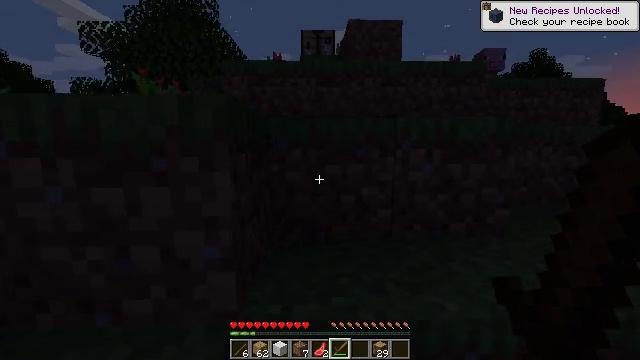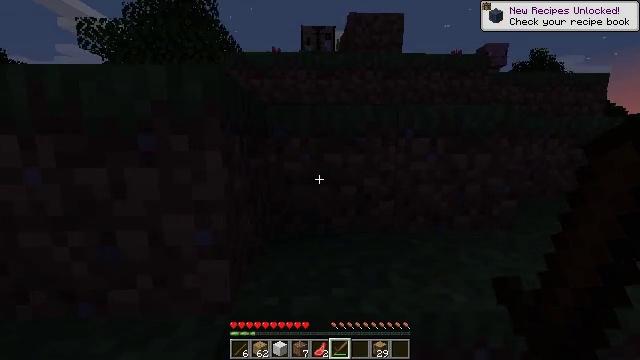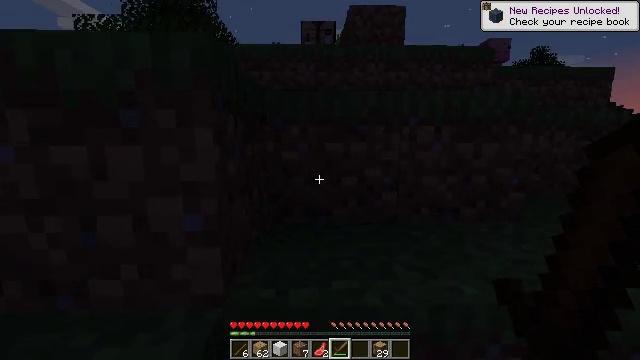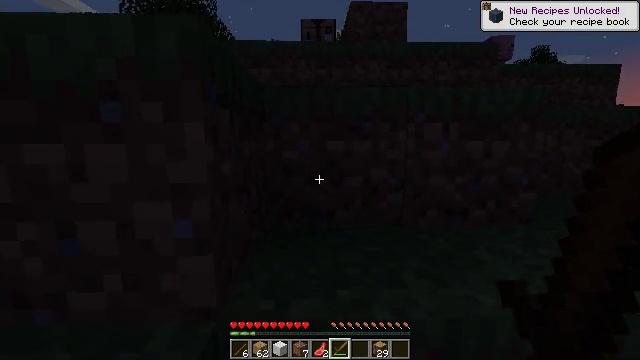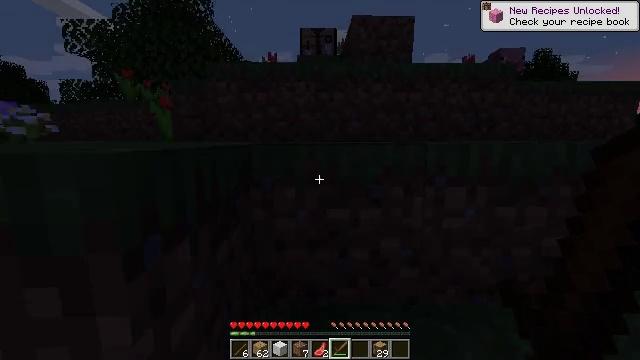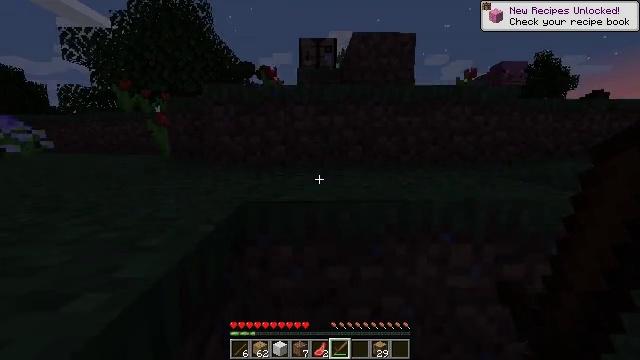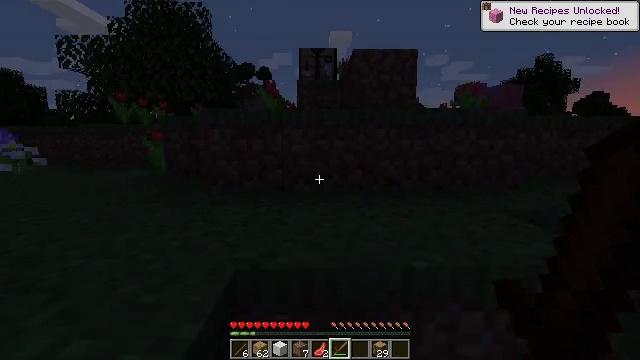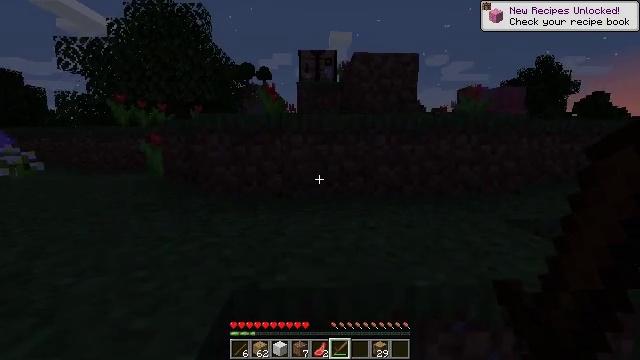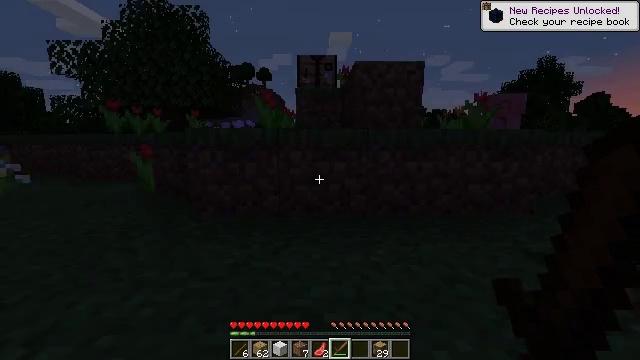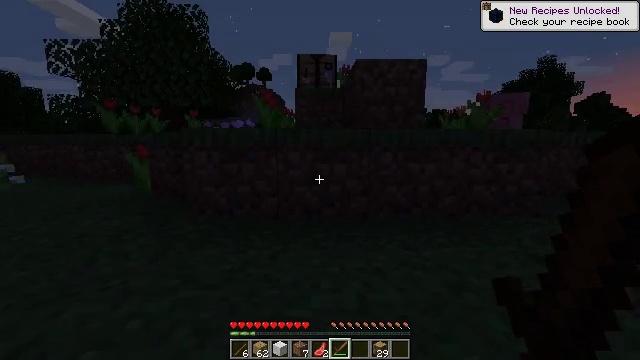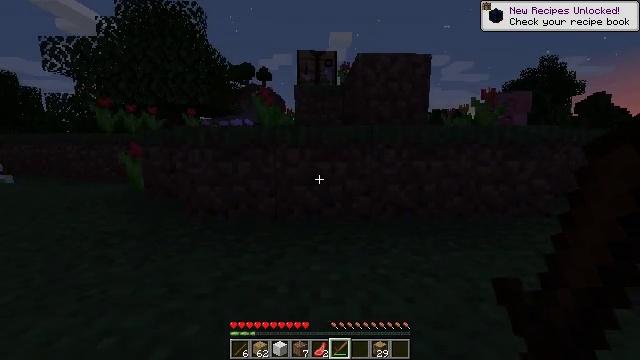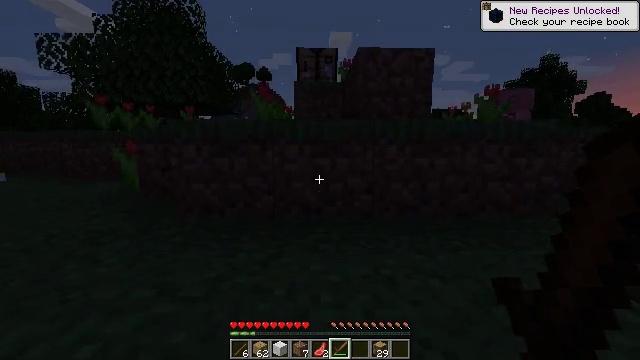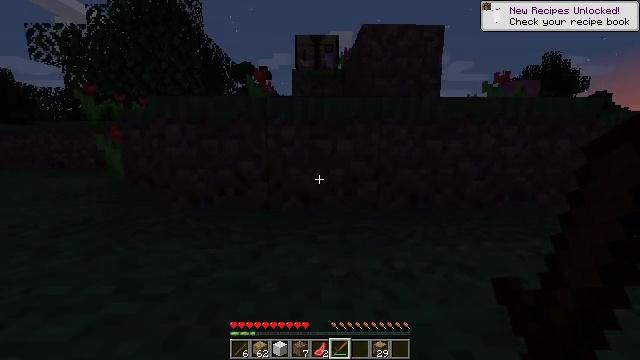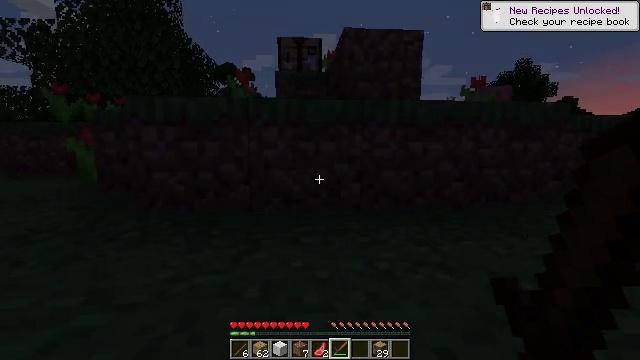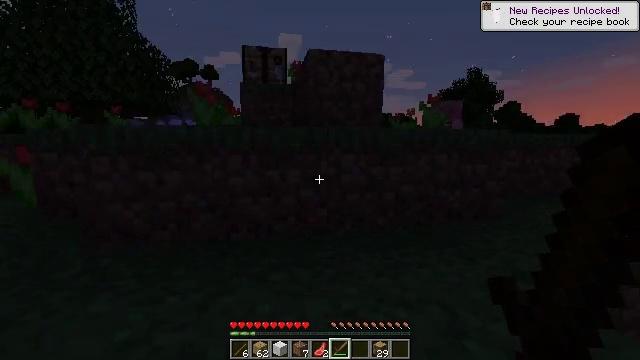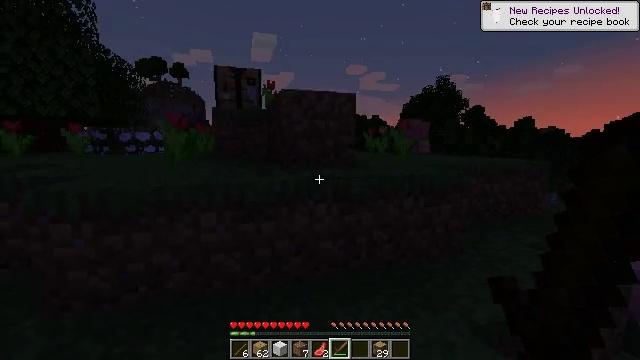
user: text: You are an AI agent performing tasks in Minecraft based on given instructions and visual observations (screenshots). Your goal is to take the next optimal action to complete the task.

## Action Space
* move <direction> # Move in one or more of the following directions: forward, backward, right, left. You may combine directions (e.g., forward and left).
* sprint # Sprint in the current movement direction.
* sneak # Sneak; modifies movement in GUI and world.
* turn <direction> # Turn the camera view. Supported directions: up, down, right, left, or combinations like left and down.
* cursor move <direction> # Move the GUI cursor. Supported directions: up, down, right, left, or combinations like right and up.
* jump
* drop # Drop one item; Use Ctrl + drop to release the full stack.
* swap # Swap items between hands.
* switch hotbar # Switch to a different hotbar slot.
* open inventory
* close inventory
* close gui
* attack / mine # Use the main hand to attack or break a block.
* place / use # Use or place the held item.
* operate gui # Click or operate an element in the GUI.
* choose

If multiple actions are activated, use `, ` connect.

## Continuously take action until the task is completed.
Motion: motion action
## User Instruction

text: Get the crafting table into the inventory.
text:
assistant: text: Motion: move forward, jump
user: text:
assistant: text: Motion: move forward, jump
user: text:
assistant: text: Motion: move forward, jump
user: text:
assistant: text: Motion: move forward, jump
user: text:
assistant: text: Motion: move forward, jump
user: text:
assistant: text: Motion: move forward, jump
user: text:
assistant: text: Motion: move forward, jump
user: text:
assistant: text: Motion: move forward, jump
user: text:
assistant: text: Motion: move forward, jump
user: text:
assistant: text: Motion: move forward, jump
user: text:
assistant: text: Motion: move forward, jump
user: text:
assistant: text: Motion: move forward, jump
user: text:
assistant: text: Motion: move forward, turn right, jump
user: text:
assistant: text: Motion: move forward, turn right, jump
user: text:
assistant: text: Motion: move forward, turn right, jump
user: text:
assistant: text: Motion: move forward, jump
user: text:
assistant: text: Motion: move forward, jump
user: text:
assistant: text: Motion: move forward, jump
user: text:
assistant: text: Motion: move forward, jump
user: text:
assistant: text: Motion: move forward, jump
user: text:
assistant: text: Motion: move forward, jump
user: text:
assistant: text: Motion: move forward, jump
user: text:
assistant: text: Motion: move forward, jump
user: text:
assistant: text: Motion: move forward, jump
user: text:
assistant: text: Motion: move forward, jump
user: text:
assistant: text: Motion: move forward, jump
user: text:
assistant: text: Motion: move forward, jump
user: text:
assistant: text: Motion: move forward, jump
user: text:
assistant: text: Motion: move forward, jump
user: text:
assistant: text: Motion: move forward, jump